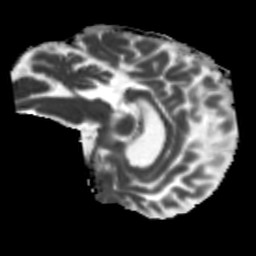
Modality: MD
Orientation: sagittal
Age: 58
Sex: male
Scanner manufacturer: siemens
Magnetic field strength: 3 T
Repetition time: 5.25 s
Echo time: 0.08 s